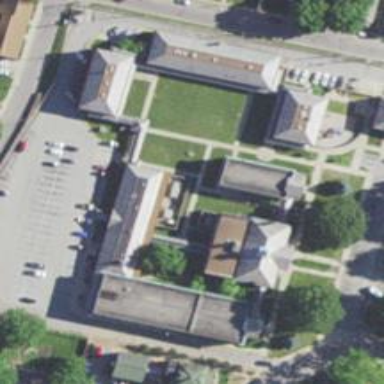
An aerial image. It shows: View of university building.